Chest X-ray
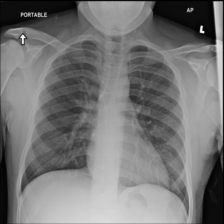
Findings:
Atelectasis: negative
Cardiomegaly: negative
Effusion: negative
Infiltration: negative
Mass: negative
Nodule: negative
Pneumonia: negative
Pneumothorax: negative
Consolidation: negative
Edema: negative
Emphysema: negative
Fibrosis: negative
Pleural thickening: negative
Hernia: negative